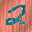
Label: 2